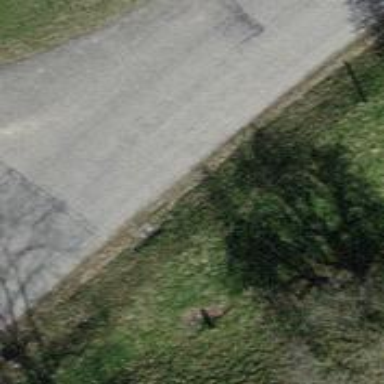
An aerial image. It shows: Unclassified paved road.